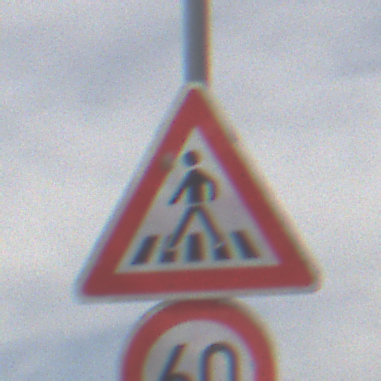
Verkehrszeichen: FussgaengerueberwegRechts
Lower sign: Geschwindigkeit60
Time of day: Midday
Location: Outdoor (Nature)
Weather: PartlyCloudy
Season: NotSpecified
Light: Natural